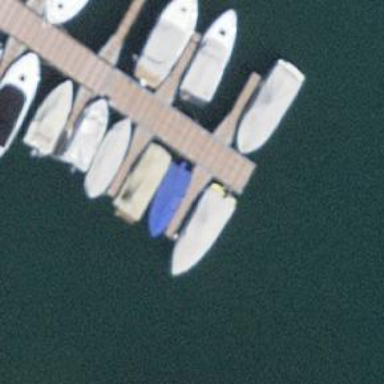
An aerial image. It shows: Man-made pier.